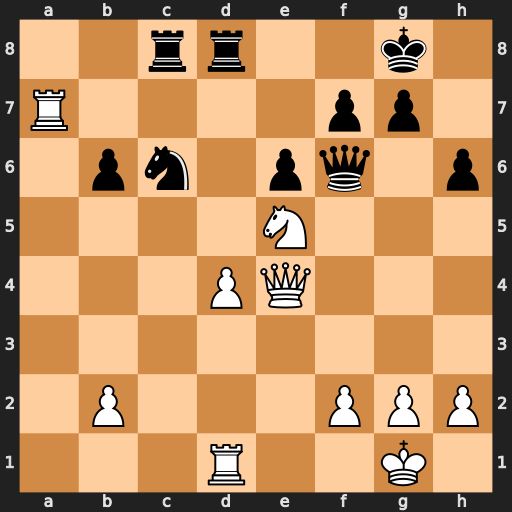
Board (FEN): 2rr2k1/R4pp1/1pn1pq1p/4N3/3PQ3/8/1P3PPP/3R2K1
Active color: w
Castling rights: -
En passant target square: -
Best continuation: Nxc6